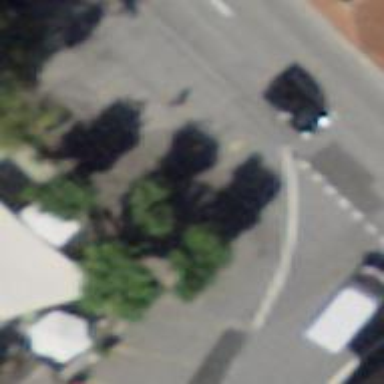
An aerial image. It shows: Bus stop with platform for public transport.